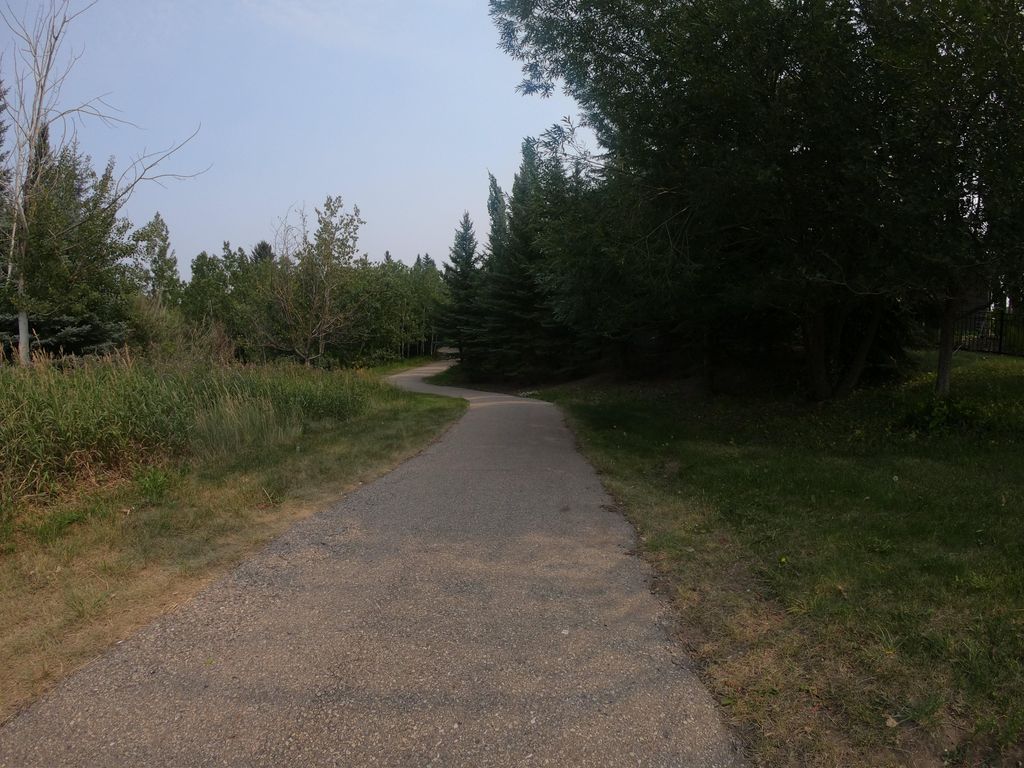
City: calgary